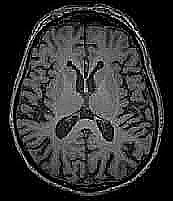
Label: notumor